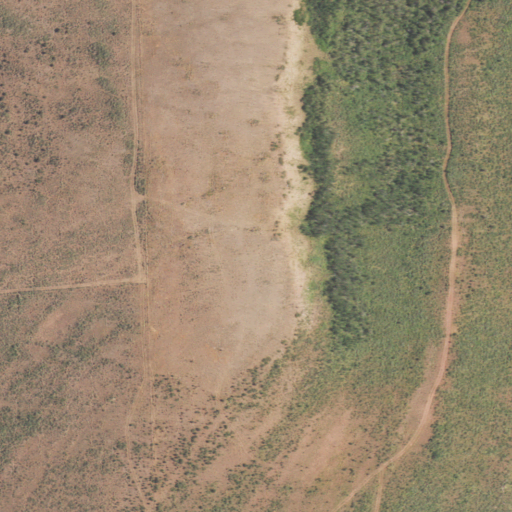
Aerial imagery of ridge(s) in Wyoming named Rock Creek Ridge containing shrub and deciduous forest